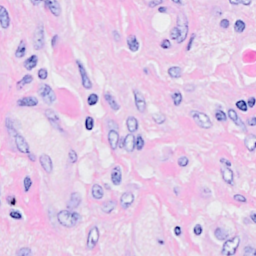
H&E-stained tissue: Breast